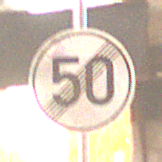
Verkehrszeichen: EndeGeschwindigkeit50
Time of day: SunriseSunset
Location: Roofed (Suburban)
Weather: Clear
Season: NotSpecified
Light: Natural